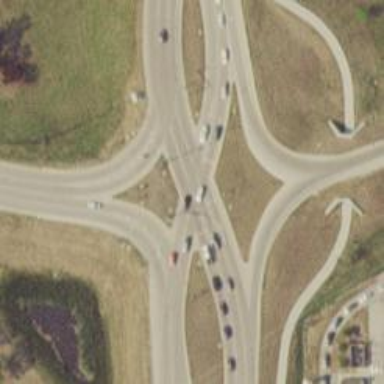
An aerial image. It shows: Motorway link at diverging diamond interchange (DDI) junction.